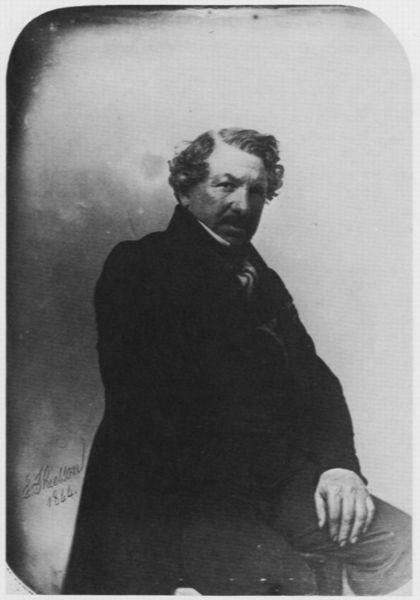
Titel: Louis Jacques Mandé Daguerre (1787-1851), Maler und Erfinder der Photographie
Künstler: Atelier Nadar
Institution: unbekannt
Schlagwörter: dunkel, hand, mann, schatten, weiß, sitzen, degas, finger, frisur, grau, haar, licht, mund, nase, profil, schwarz, stirn, stuhl, blick, schal, tuch, schleife, alt, anzug, bart, hemd, hose, jacke, schnurrbart, augen, falten, gesicht, knoten, kragen, mensch, rahmen, bild, bildnis, herr, portrait, porträt, signatur, auge, haare, halbfigur, mantel, pose, sitzend, musiker, augenbrauen, locke, locken, scheitel, oval, hase, beine, bein, schrift, sitz, datierung, schattierungen, amerika, sigantur, beleuchtung, rand, französisch, frack, schnurbart, krawatte, seitenscheitel, brauen, datum, sitzt, bauch, dreiviertelansicht, dreiviertelprofil, gehrock, hemdkragen, jahreszahl, kniestück, schnauzbart, selbstporträt, weste, foto, fotografie, photographie, name, belichtung, unterschrift, schwarz weiss, portait, seite, beschriftung, posieren, tasche, jahr, photo, ecken, selbstportrait, halbprofil, männlich, zahl, halbporträt, böcklin, lenbach, oberlippenbart, persönlichkeit, kamerablick, sitzender, fotographie, abgerundet, aufnahme, photografie, impressionist, hnd, angerundet, früh, atelieraufnahme, sitzender mann, lichtbild, signatr, bildrand, antoine, dauguerre, dauguerrotypie, niezsche, ringlos, schelton, schnäuter, schwarz weiß foto, signtur, 1888, #rahmen, jhose, 1866